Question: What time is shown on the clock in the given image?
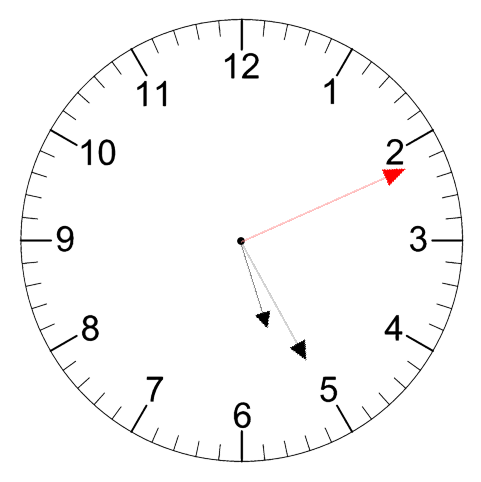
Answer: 05:25:11